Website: crate-barrel
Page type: account-selection
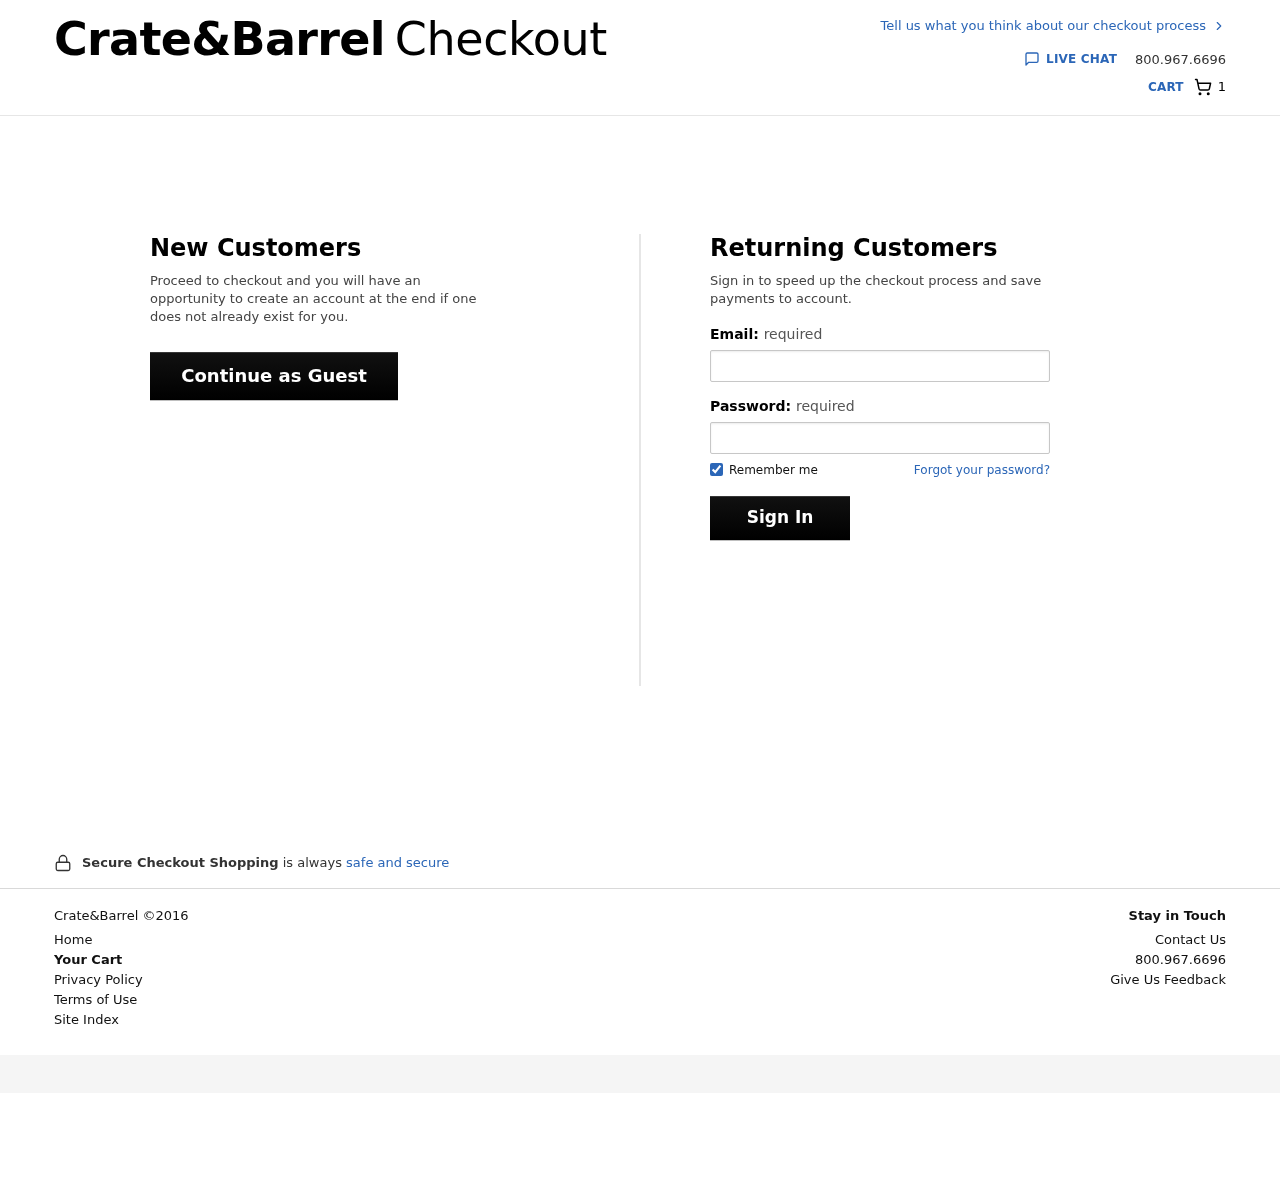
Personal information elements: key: PII_EMAIL
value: mvaughn@hotmail.com
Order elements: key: ORDER_NUM_ITEMS
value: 1